Brain MRI, t1w sequence, axial 2D slice.
Patient: age 25, sex F, weight 78 kg, height 1.78 m
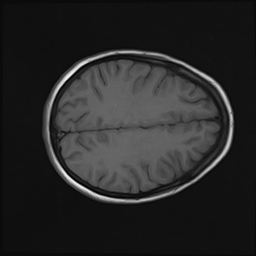